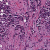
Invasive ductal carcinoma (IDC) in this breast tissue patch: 1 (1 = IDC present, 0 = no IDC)